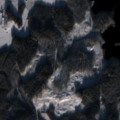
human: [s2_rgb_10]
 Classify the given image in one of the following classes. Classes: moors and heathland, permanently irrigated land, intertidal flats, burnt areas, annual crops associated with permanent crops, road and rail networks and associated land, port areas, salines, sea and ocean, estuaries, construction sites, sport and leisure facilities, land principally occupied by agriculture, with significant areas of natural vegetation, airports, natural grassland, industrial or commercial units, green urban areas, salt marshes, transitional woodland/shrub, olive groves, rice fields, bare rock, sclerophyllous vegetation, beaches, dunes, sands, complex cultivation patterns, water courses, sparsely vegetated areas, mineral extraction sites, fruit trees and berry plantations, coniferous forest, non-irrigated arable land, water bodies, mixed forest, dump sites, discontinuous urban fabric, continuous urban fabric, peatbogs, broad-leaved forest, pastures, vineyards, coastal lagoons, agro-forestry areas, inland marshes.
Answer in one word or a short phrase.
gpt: land principally occupied by agriculture, with significant areas of natural vegetation, coniferous forest, mixed forest, water bodies